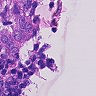
Metastatic tissue present: yes